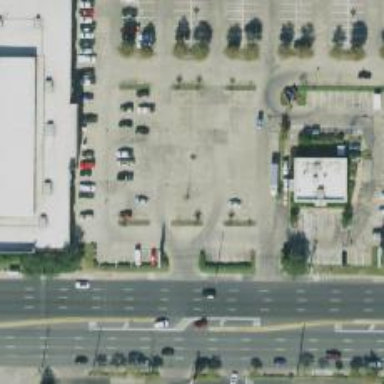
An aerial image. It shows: Parking space is available.